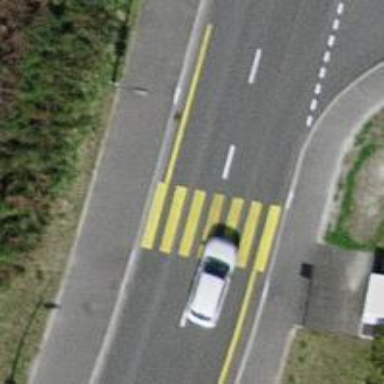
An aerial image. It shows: Marked zebra crossing on the road.